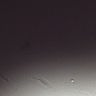
Metastatic tissue present: no